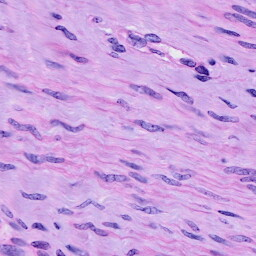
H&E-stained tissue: Cervix